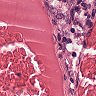
Metastatic tissue present: no